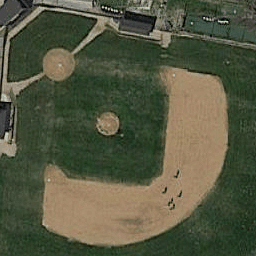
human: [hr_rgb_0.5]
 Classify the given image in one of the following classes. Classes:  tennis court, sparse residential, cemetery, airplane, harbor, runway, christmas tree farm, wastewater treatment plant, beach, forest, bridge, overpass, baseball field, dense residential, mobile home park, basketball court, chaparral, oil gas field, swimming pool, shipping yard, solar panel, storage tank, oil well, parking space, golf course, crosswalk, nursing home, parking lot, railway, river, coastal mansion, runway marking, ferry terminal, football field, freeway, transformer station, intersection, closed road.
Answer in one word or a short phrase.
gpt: baseball field